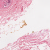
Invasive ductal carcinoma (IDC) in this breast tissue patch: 0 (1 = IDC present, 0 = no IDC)